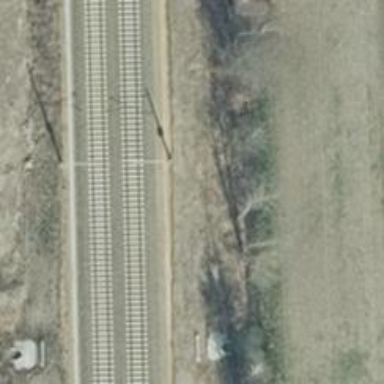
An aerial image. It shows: Milestone along the railway track with catenary mast.